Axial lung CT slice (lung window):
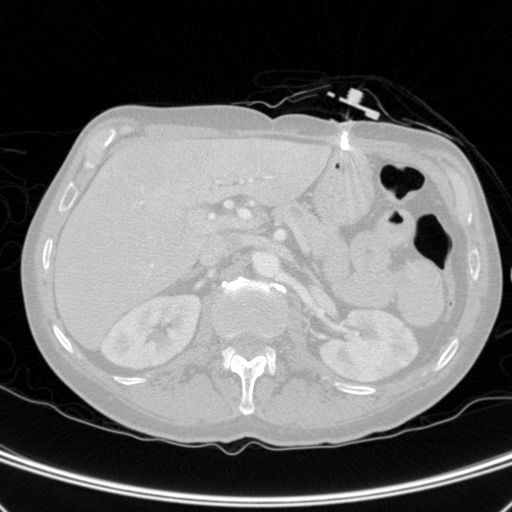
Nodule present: no